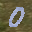
Label: 0